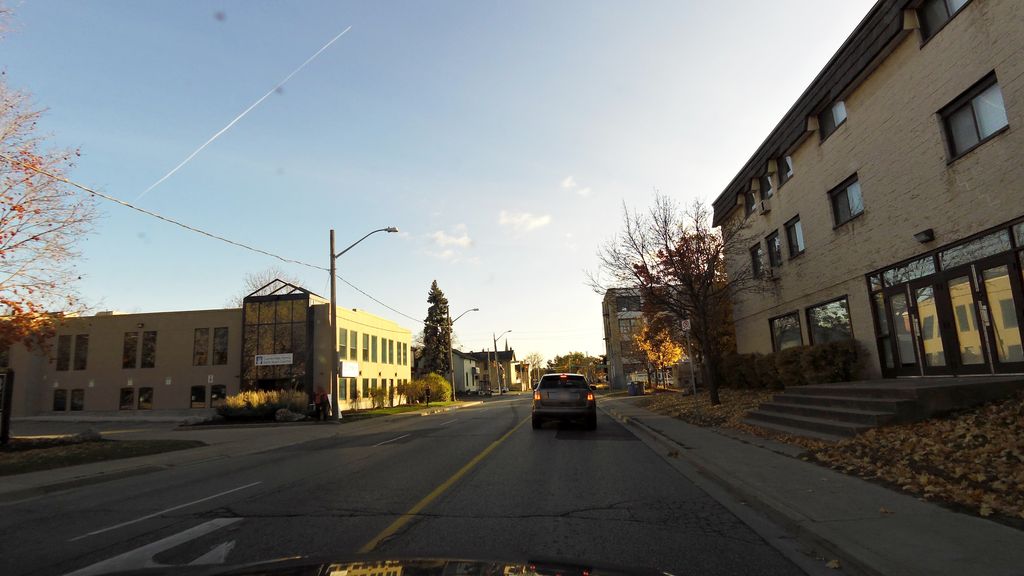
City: kitchener-waterloo